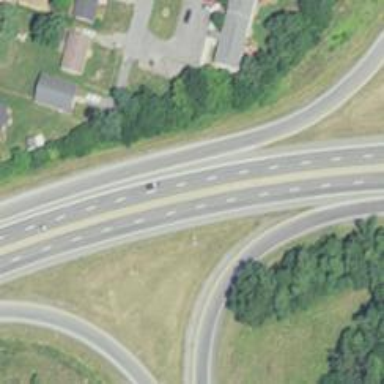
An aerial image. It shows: Trunk highway with expressway features.